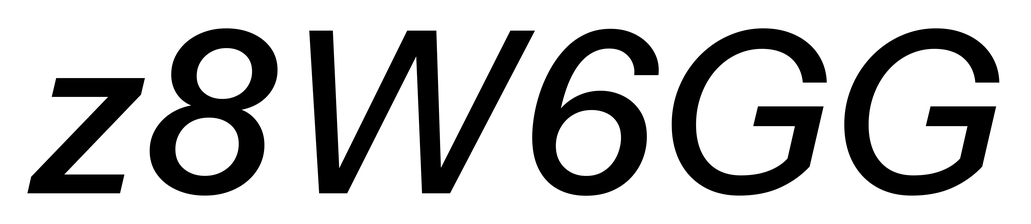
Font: InstrumentSans-Italic_Medium_Italic